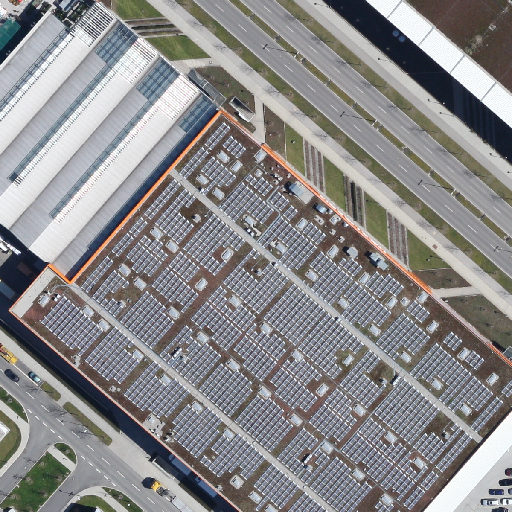
Referring expression: vehicle in the parking area